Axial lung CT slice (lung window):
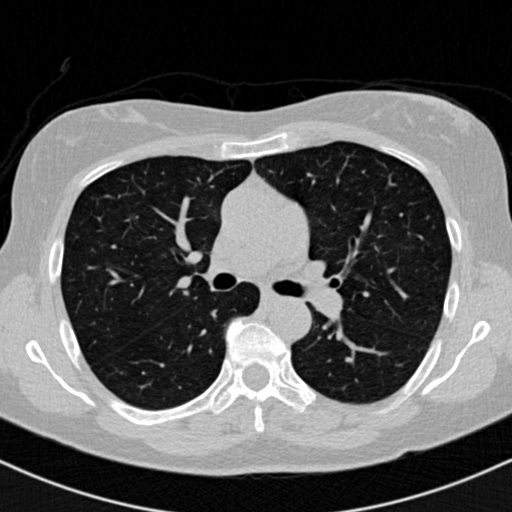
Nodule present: no